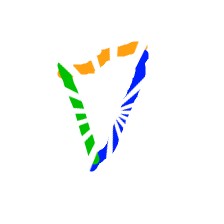
Shape: triangle